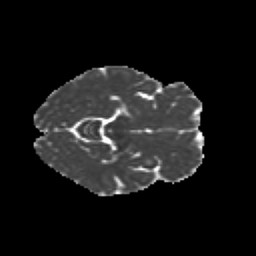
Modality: MD
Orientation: axial
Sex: female
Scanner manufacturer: siemens
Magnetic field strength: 3 T
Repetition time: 5 s
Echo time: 0.071 s